Question: Just bought a raspberry pi and i'm trying to get my first project up and running, but linux keeps saying that it can't find my command, even though it's there. I'm not positive, because I'm new to this, but I believe the problem is coming from <URL>. I've watched tutorials on YouTube as well, but nobody else runs into this problem. Here's my output...
I'm new to the Linux way of things as well..

When I enter 'sudo python ./raspi-email.py' I get the following:
'''
Traceback (most recent call last):
File "./raspi-gmail.py", line 21, in <module>
newmails = int(feedparser.parse("https://" + USERNAME + ":" + PASSWORD +"@mail.google.com/gmail/feed/atom")["feed"]["fullcount"])
File "/usr/local/lib/python2.7/dist-packages/feedparser.py", line 375, in __getitem__
return dict.__getitem__(self, key)
KeyError: 'fullcount'
'''
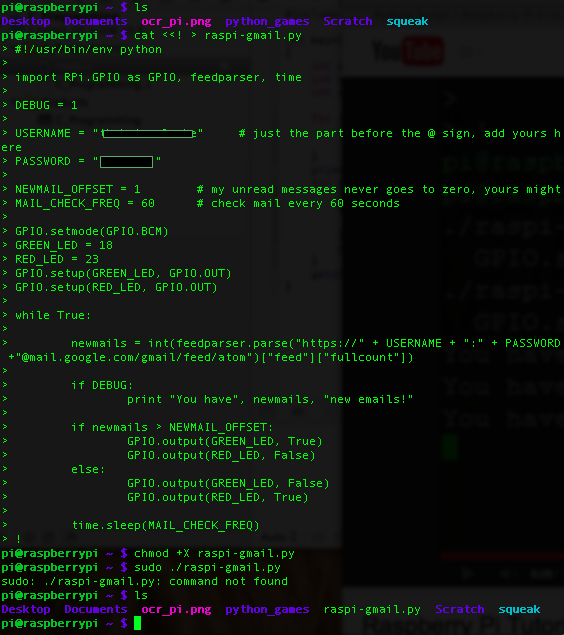
Answer: Make sure you file has execute permissions.
Use 'chmod' command to give execute permissions to your file.
'chmod +x raspi-gmail.py'
'''
g4ur4v@g4ur4v:~$ cat ./r.py
#!/usr/bin/env python
print 'hii'
g4ur4v@g4ur4v:~$ sudo ./r.py
sudo: ./r.py: command not found
g4ur4v@g4ur4v:~$ sudo /home/g4ur4v/Desktop/junk/r.py
sudo: /home/g4ur4v/Desktop/junk/r.py: command not found
g4ur4v@g4ur4v:~$ pwd
/home/g4ur4v/Desktop/junk
g4ur4v@g4ur4v:~$ ll /home/g4ur4v/Desktop/junk/r.py
-rw-rw-r-- 1 g4ur4v g4ur4v 33 Sep 22 03:29 /home/g4ur4v/Desktop/junk/r.py
g4ur4v@g4ur4v:~$ chmod +x /home/g4ur4v/Desktop/junk/r.py
g4ur4v@g4ur4v:~$ sudo /home/g4ur4v/Desktop/junk/r.py
hii
g4ur4v@g4ur4v:~$ sudo ./r.py
hii
'''